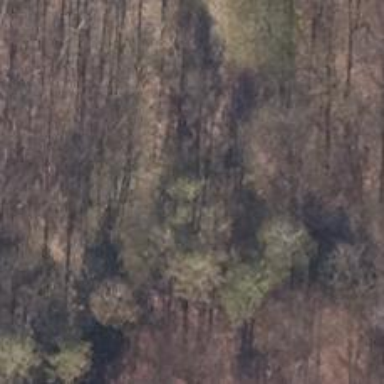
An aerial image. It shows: Hunting stand.